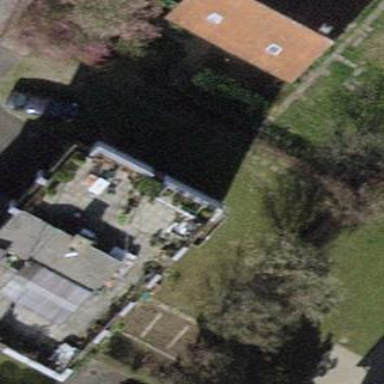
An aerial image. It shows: Flat roofed building.